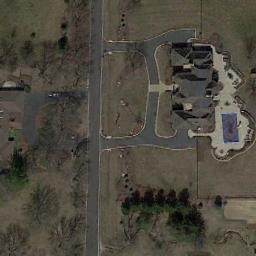
Label: residential